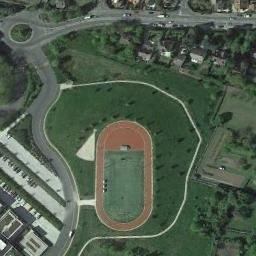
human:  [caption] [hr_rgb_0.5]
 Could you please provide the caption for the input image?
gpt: The ground track field is on a lawn and some buildings and roads are next to the ground track field .

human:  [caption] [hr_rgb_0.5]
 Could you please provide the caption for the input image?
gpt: There are some cars on the road beside the ground track field .

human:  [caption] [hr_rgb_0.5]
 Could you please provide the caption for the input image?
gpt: The track and field is built on the lawn and there is a road distance from the residential area .

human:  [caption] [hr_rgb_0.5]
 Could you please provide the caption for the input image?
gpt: There is a trail around the track .

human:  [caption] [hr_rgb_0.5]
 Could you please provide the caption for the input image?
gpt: There are green lawns around the ground track field with a red track .